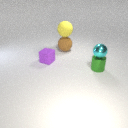
small purple rubber cube behind small green metal cylinder